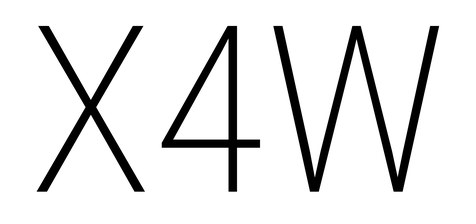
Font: Roboto_Condensed_ExtraLight